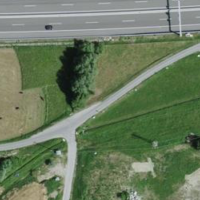
EUNIS habitat code: 24
Species observed at this site:
Saxicola rubicola
Tanacetum vulgare
Pica pica
Cupido minimus
Emberiza cia
Polyommatus icarus
Colias hyale